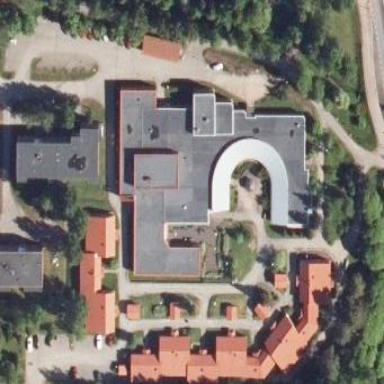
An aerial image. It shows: Nursing home.